Question: When I copy and paste my code into this question, the 'ready' does not have strike-through, but in my IDE (VS), you'll see that it looks like 'ready'.
Does this mean anything? The code still seems to work, but if it's an issue, I'd like to figure it out now; as I want to use jQuery in the right way.
My code:
'''
$(document).ready(
function () {
$('.pets').hide();
}
)
'''
What I see in my VS:

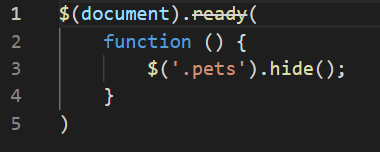
Answer: The <URL> says:
> jQuery offers several ways to attach a function that will run when the
DOM is ready. All of the following syntaxes are equivalent:'''
$( handler )
$( document ).ready( handler )
$( "document" ).ready( handler )
$( "img" ).ready( handler )
$().ready( handler )
'''
As of jQuery 3.0, only the first syntax is recommended; the other
syntaxes still work but are deprecated.
So change your code to:
'''
$(function () {
$('.pets').hide();
});
'''